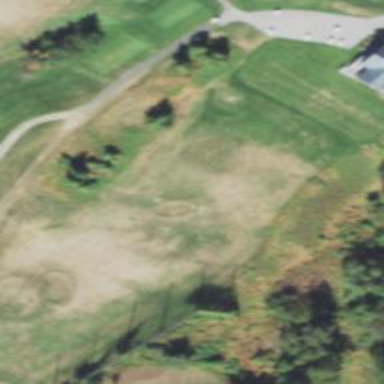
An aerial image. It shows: Grassy area used as driving range for golf.